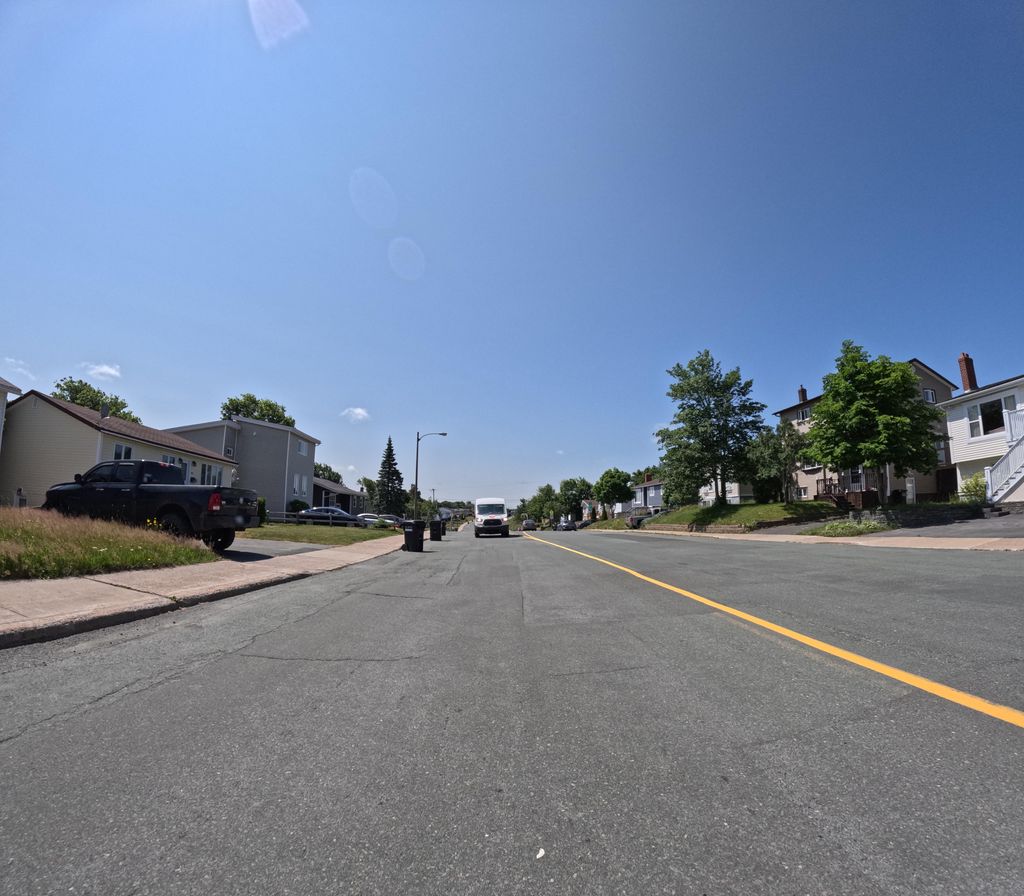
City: st_johns